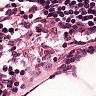
Metastatic tissue present: no